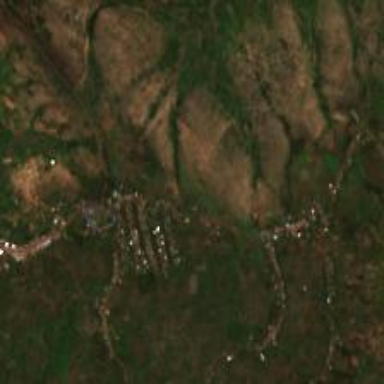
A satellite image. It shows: Small settlement known as hamlet.